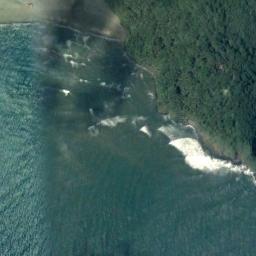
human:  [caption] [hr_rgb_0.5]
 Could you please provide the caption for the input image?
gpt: There are many green plants near the beach .

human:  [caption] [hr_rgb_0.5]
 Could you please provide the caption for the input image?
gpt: The beach lies in the trees .

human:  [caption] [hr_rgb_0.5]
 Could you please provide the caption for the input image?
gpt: The type of beach is biogenic coast and the color of the seawater is blue .

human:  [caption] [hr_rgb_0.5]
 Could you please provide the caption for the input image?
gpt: The blue sea and a thick forest by the beach .

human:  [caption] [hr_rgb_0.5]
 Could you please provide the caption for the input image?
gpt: The woods are beside the beach .